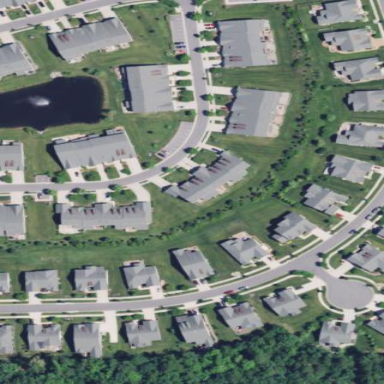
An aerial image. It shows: Sidewalk.